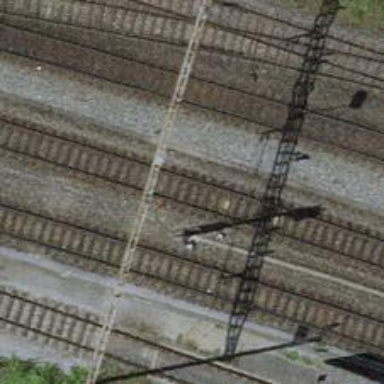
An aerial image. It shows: Railway signal.